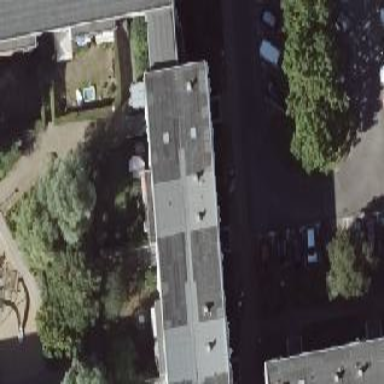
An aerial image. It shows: Apartment building with flat roof.